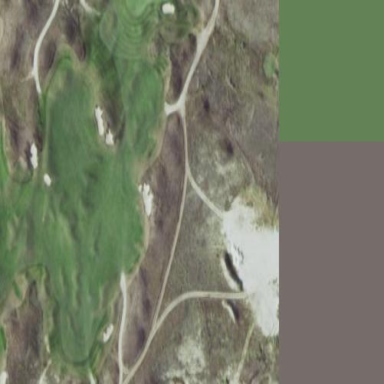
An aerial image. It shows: Golf rough area.